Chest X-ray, PA view. Patient: 59 years old, sex M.
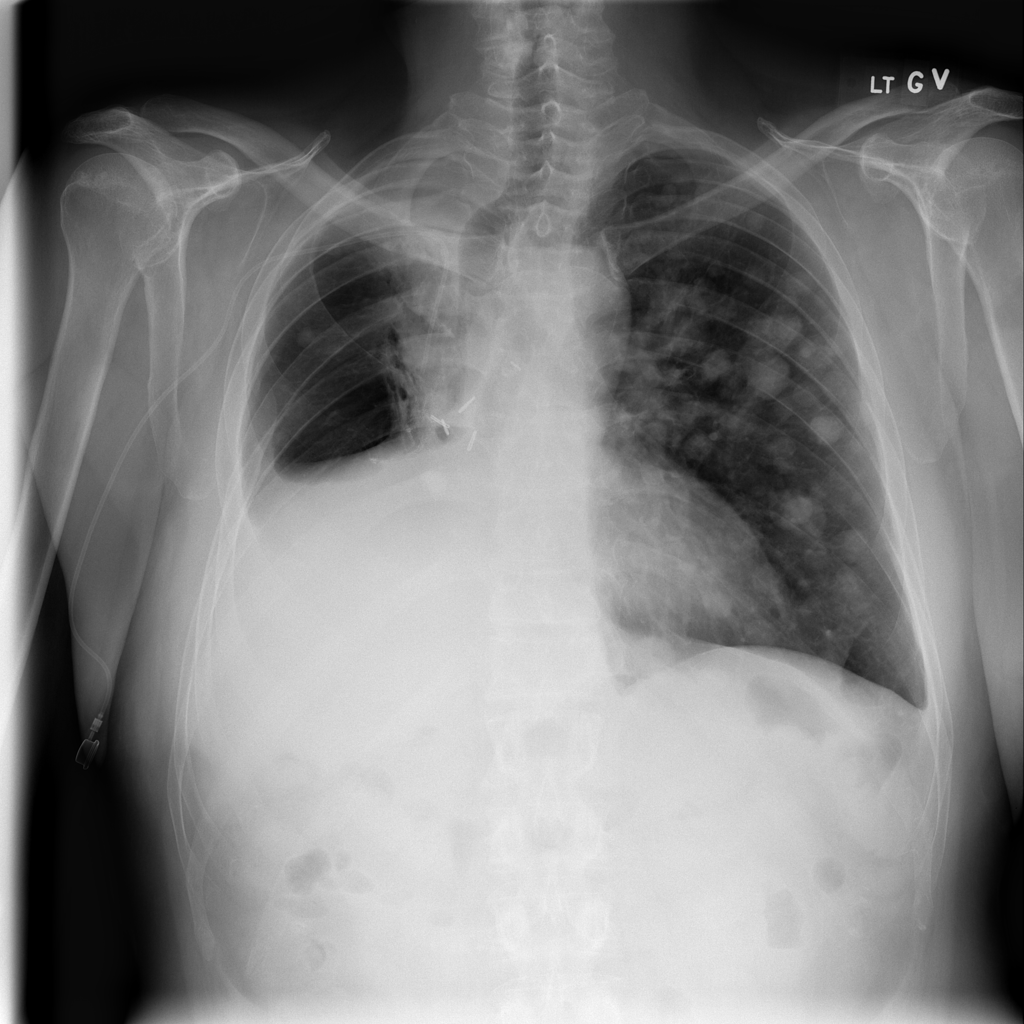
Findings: No Finding